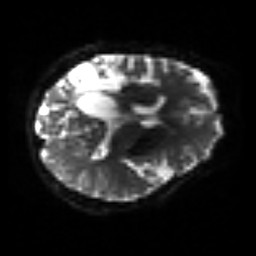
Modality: sbref
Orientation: axial
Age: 62
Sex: female
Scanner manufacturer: siemens
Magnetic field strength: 3 T
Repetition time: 3.2 s
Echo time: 0.081 s